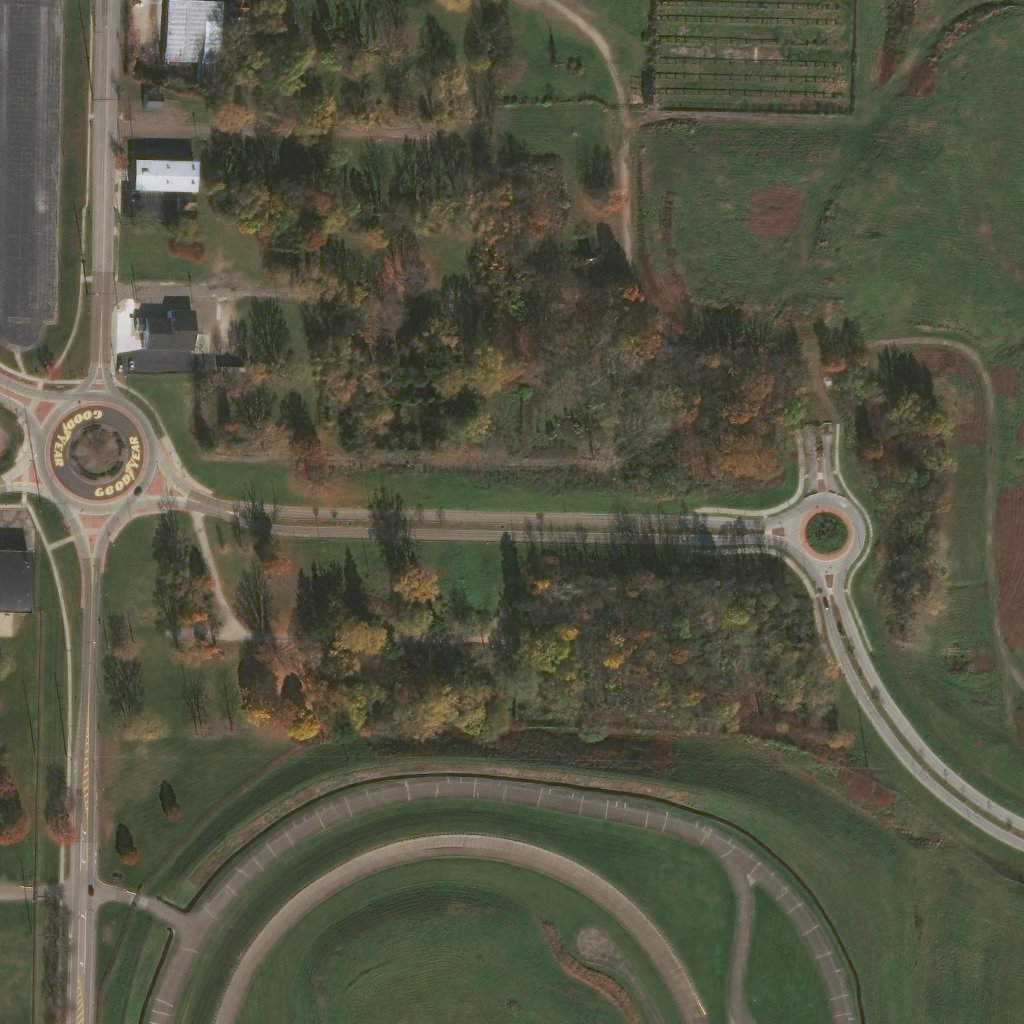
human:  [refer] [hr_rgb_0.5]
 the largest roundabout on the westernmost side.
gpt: <box>[[1, 36, 16, 51, 0]]</box>